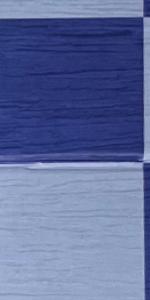
Label: Empty